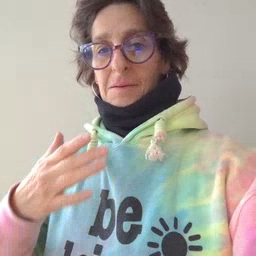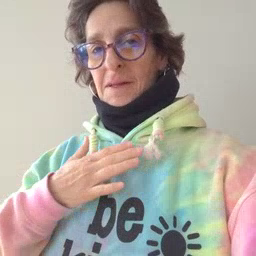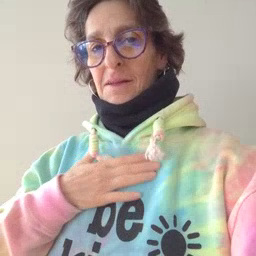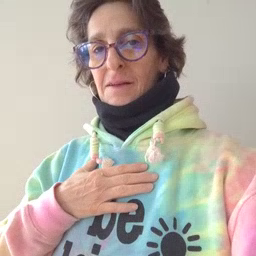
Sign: minemy